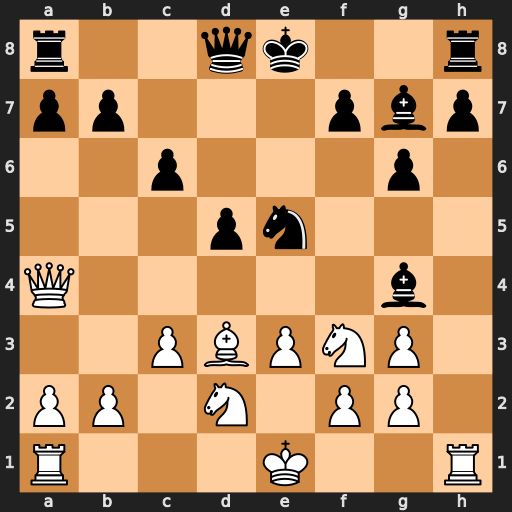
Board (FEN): r2qk2r/pp3pbp/2p3p1/3pn3/Q5b1/2PBPNP1/PP1N1PP1/R3K2R
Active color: w
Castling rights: KQkq
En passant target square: -
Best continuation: Nxe5